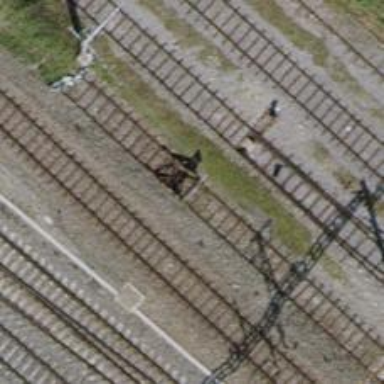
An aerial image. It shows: Railway buffer stop.